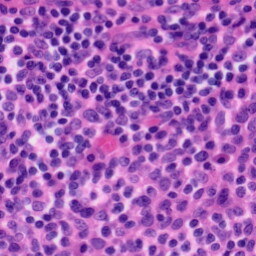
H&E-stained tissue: Tonsil